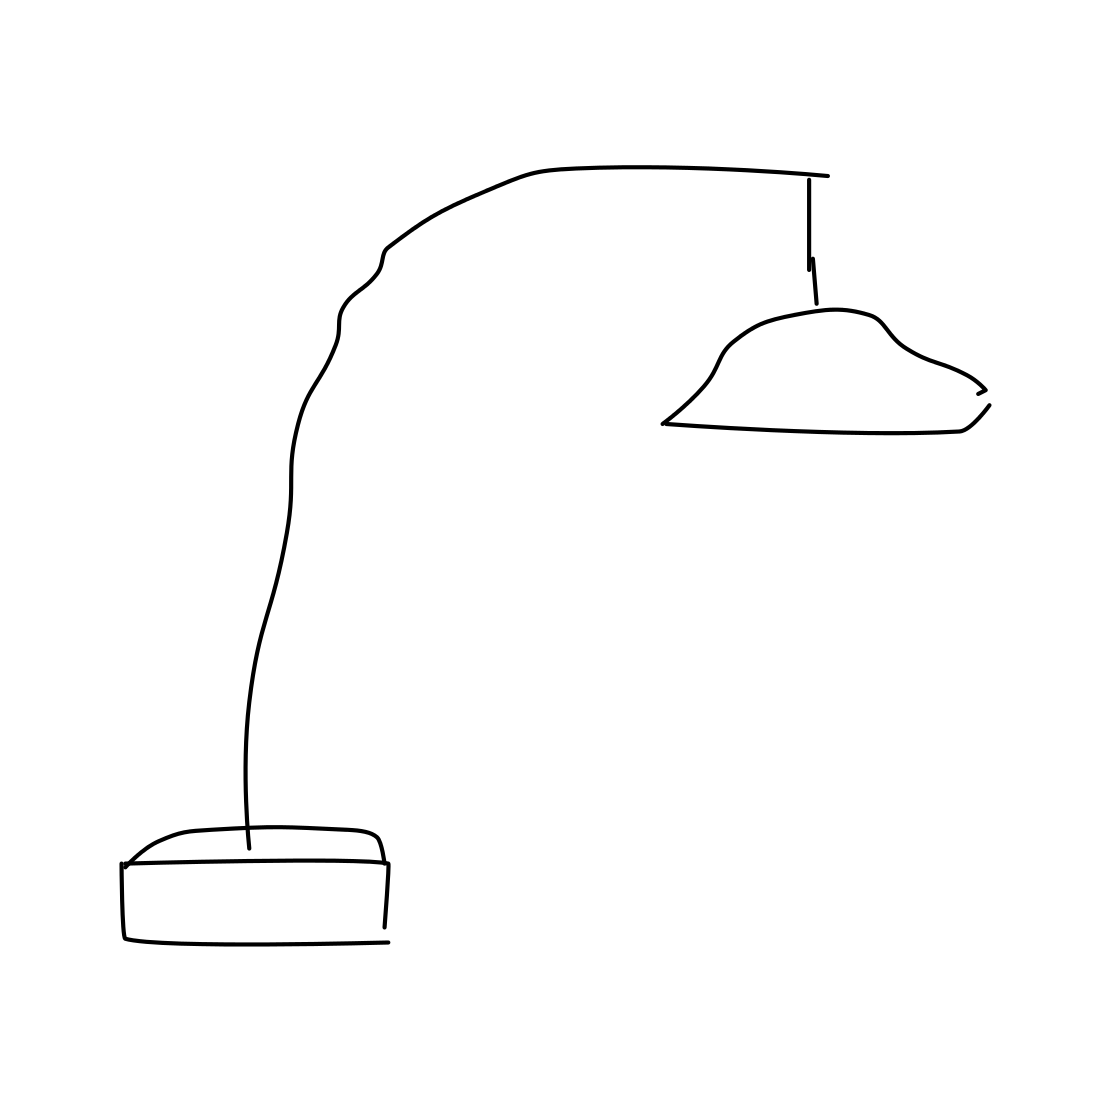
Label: floor lamp